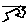
Label: zigzag